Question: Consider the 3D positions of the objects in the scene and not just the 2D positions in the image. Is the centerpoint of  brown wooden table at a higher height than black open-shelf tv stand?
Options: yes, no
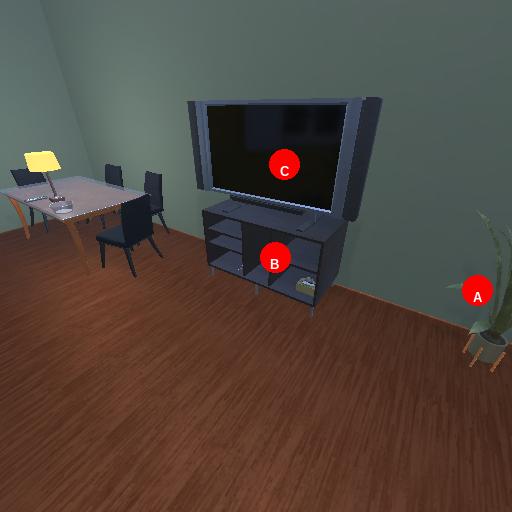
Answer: yes